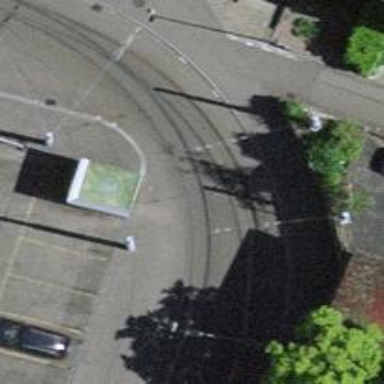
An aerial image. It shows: Railway crossing.